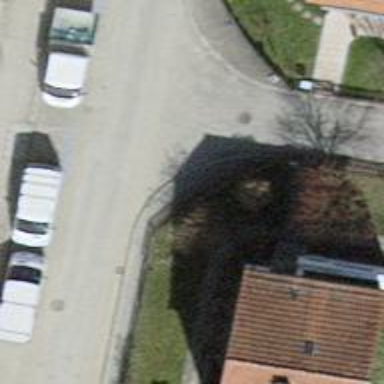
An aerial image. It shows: Raised kerb.